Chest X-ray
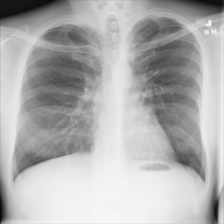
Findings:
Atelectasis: negative
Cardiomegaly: negative
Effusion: negative
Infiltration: negative
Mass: negative
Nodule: negative
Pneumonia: negative
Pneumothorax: negative
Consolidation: negative
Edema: negative
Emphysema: negative
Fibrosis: negative
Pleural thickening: negative
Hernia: negative